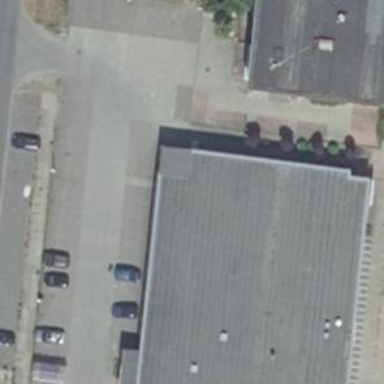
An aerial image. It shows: Bakery.